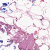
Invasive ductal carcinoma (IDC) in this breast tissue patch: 0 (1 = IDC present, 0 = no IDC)